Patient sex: F
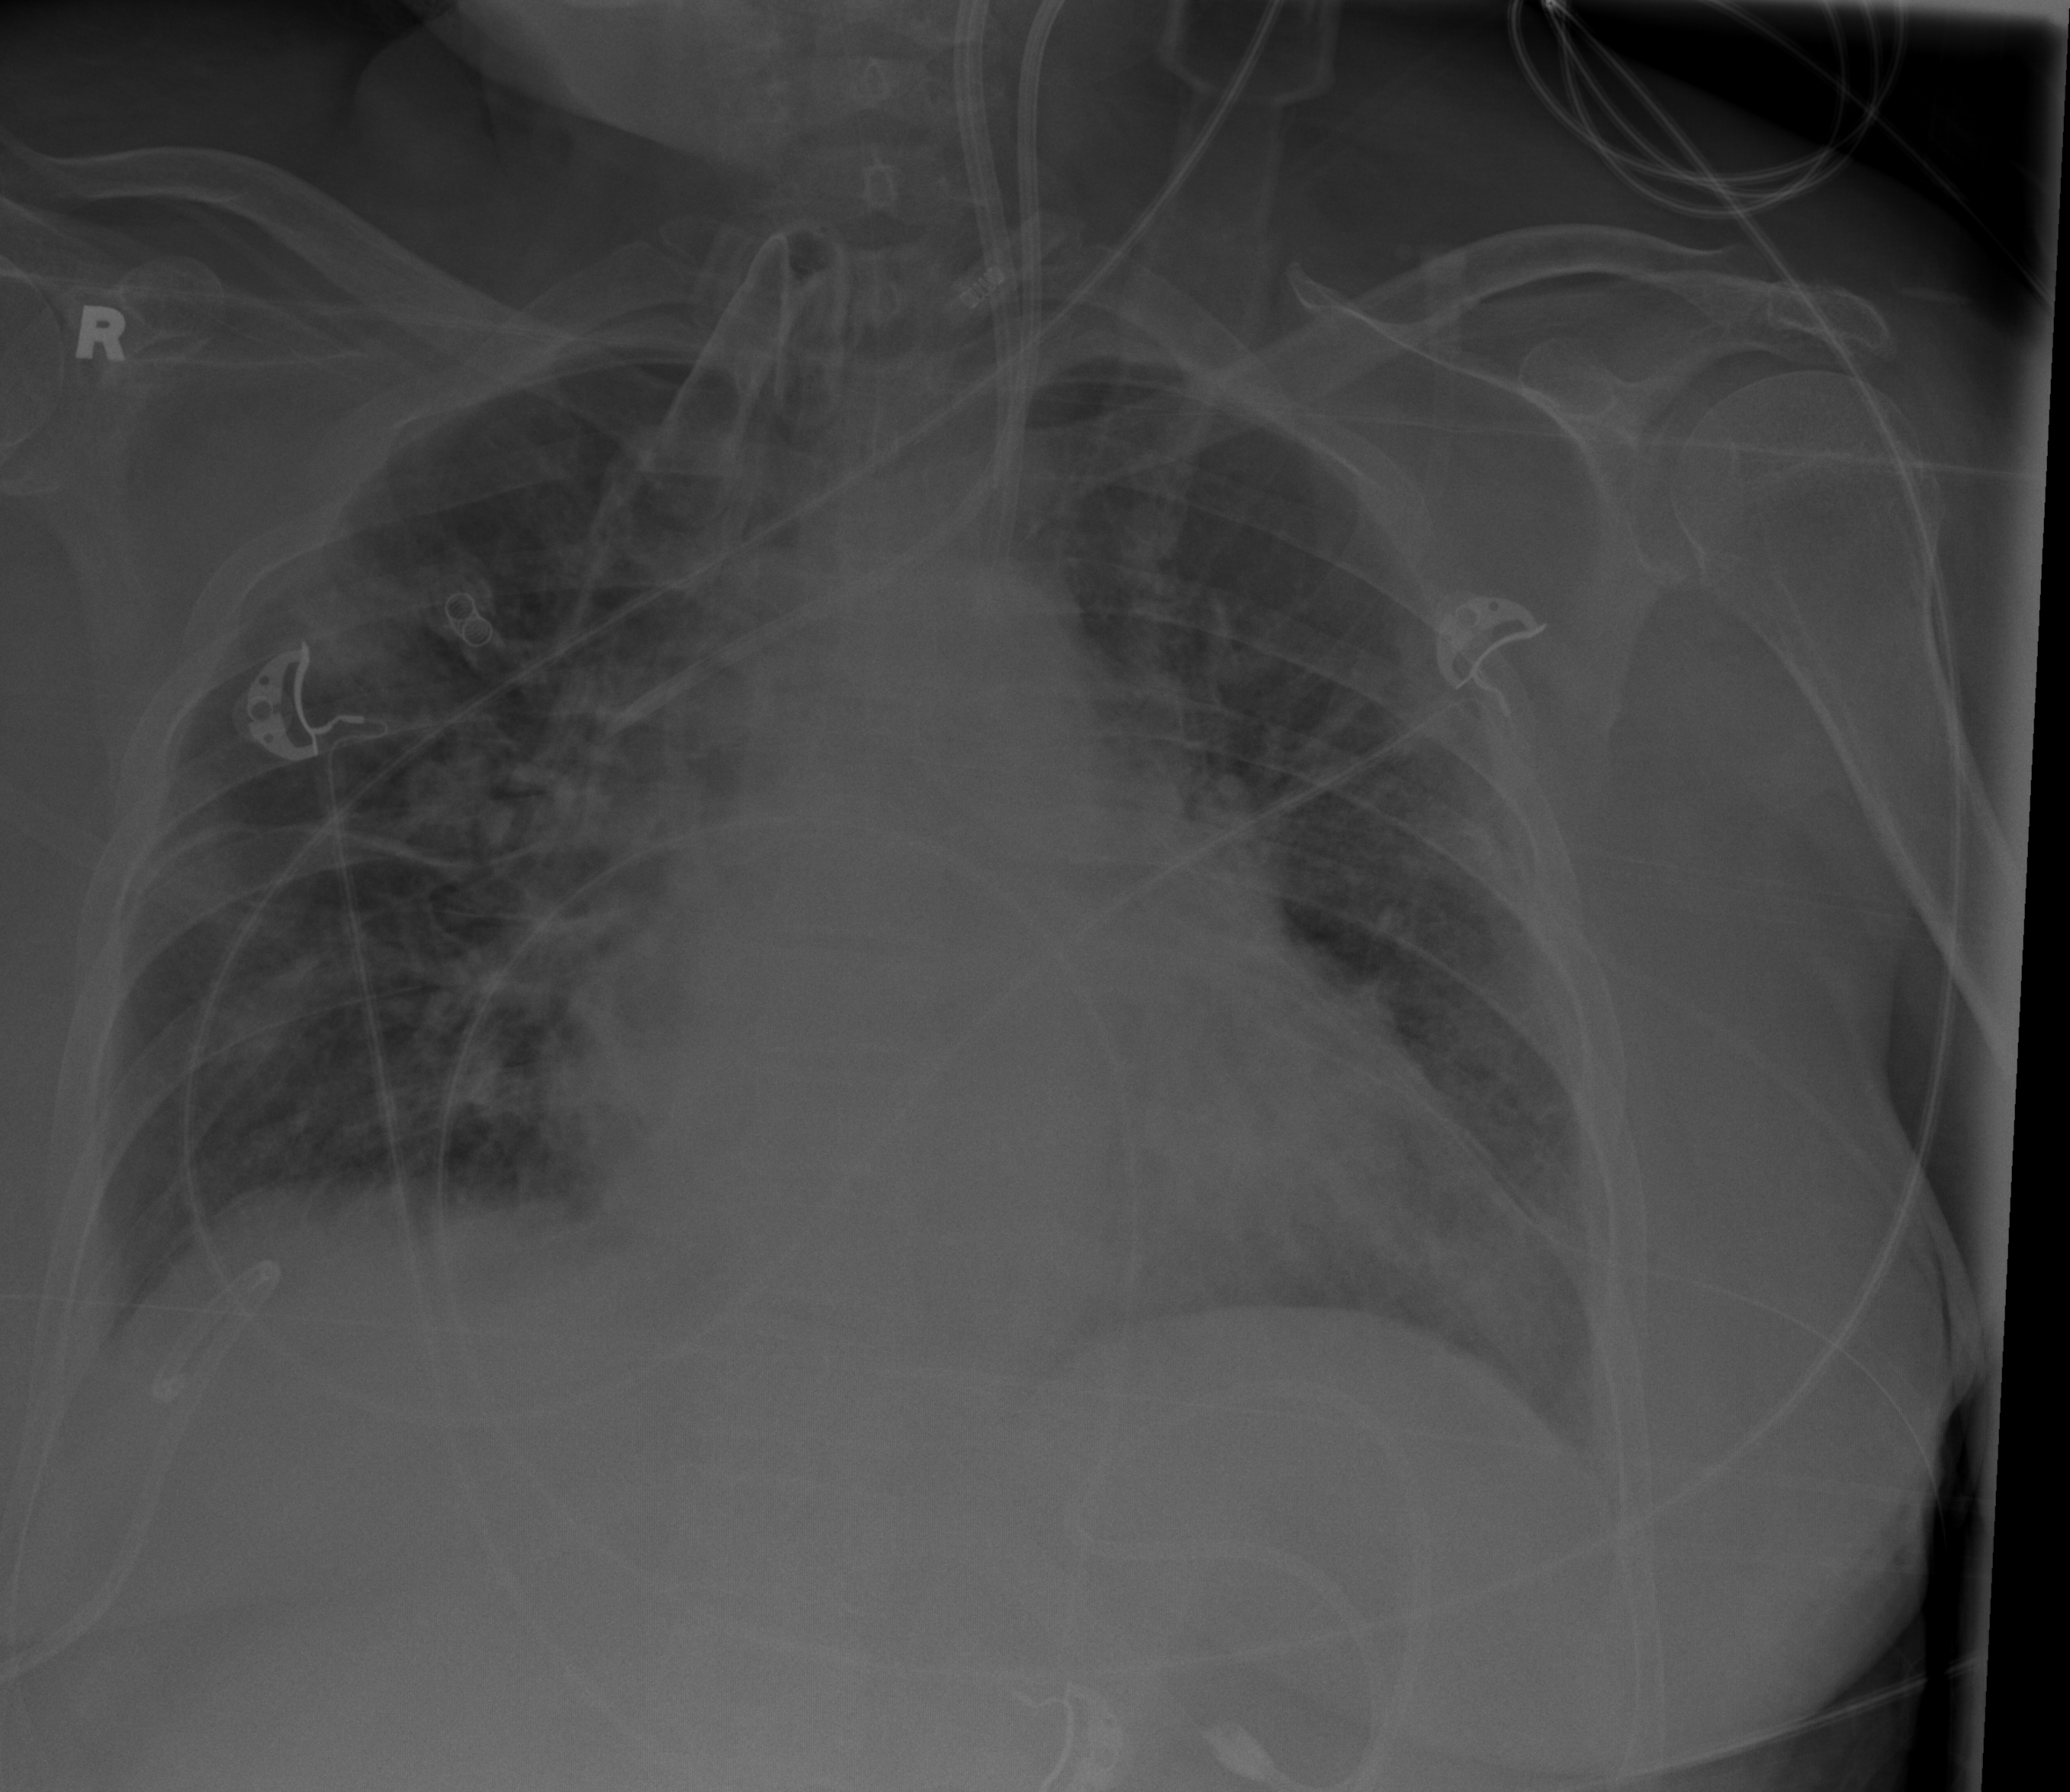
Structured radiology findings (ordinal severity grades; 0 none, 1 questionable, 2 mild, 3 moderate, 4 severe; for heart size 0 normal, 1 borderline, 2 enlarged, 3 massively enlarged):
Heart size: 2
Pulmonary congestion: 2
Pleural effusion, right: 1
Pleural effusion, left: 1
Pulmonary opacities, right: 3
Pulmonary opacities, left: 3
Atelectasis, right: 2
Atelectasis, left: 2